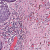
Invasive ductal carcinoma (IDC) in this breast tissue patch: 0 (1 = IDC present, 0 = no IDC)